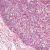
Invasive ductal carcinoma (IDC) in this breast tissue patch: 0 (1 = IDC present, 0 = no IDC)